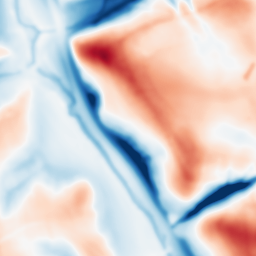
Category: multiscale
Decomposition family: dog_multiscale
Decomposition parameters: sigma_ratio: 1.6
n_scales: 5
base_sigma: 2
Upsampling method: quadratic
Upsampling parameters: scale: 4
Upsampling scale: 4